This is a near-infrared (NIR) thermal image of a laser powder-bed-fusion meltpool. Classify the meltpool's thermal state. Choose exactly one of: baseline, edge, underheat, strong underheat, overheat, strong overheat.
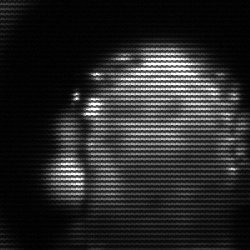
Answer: baseline